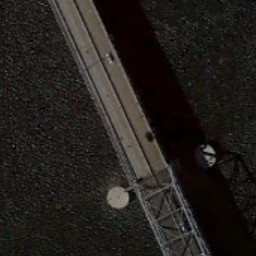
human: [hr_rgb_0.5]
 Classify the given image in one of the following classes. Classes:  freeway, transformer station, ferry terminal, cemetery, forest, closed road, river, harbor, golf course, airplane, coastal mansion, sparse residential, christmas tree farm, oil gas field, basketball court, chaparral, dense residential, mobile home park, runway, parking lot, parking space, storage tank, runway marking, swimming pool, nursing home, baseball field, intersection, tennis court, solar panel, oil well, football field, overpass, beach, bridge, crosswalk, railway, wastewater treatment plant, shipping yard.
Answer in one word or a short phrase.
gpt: bridge